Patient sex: F
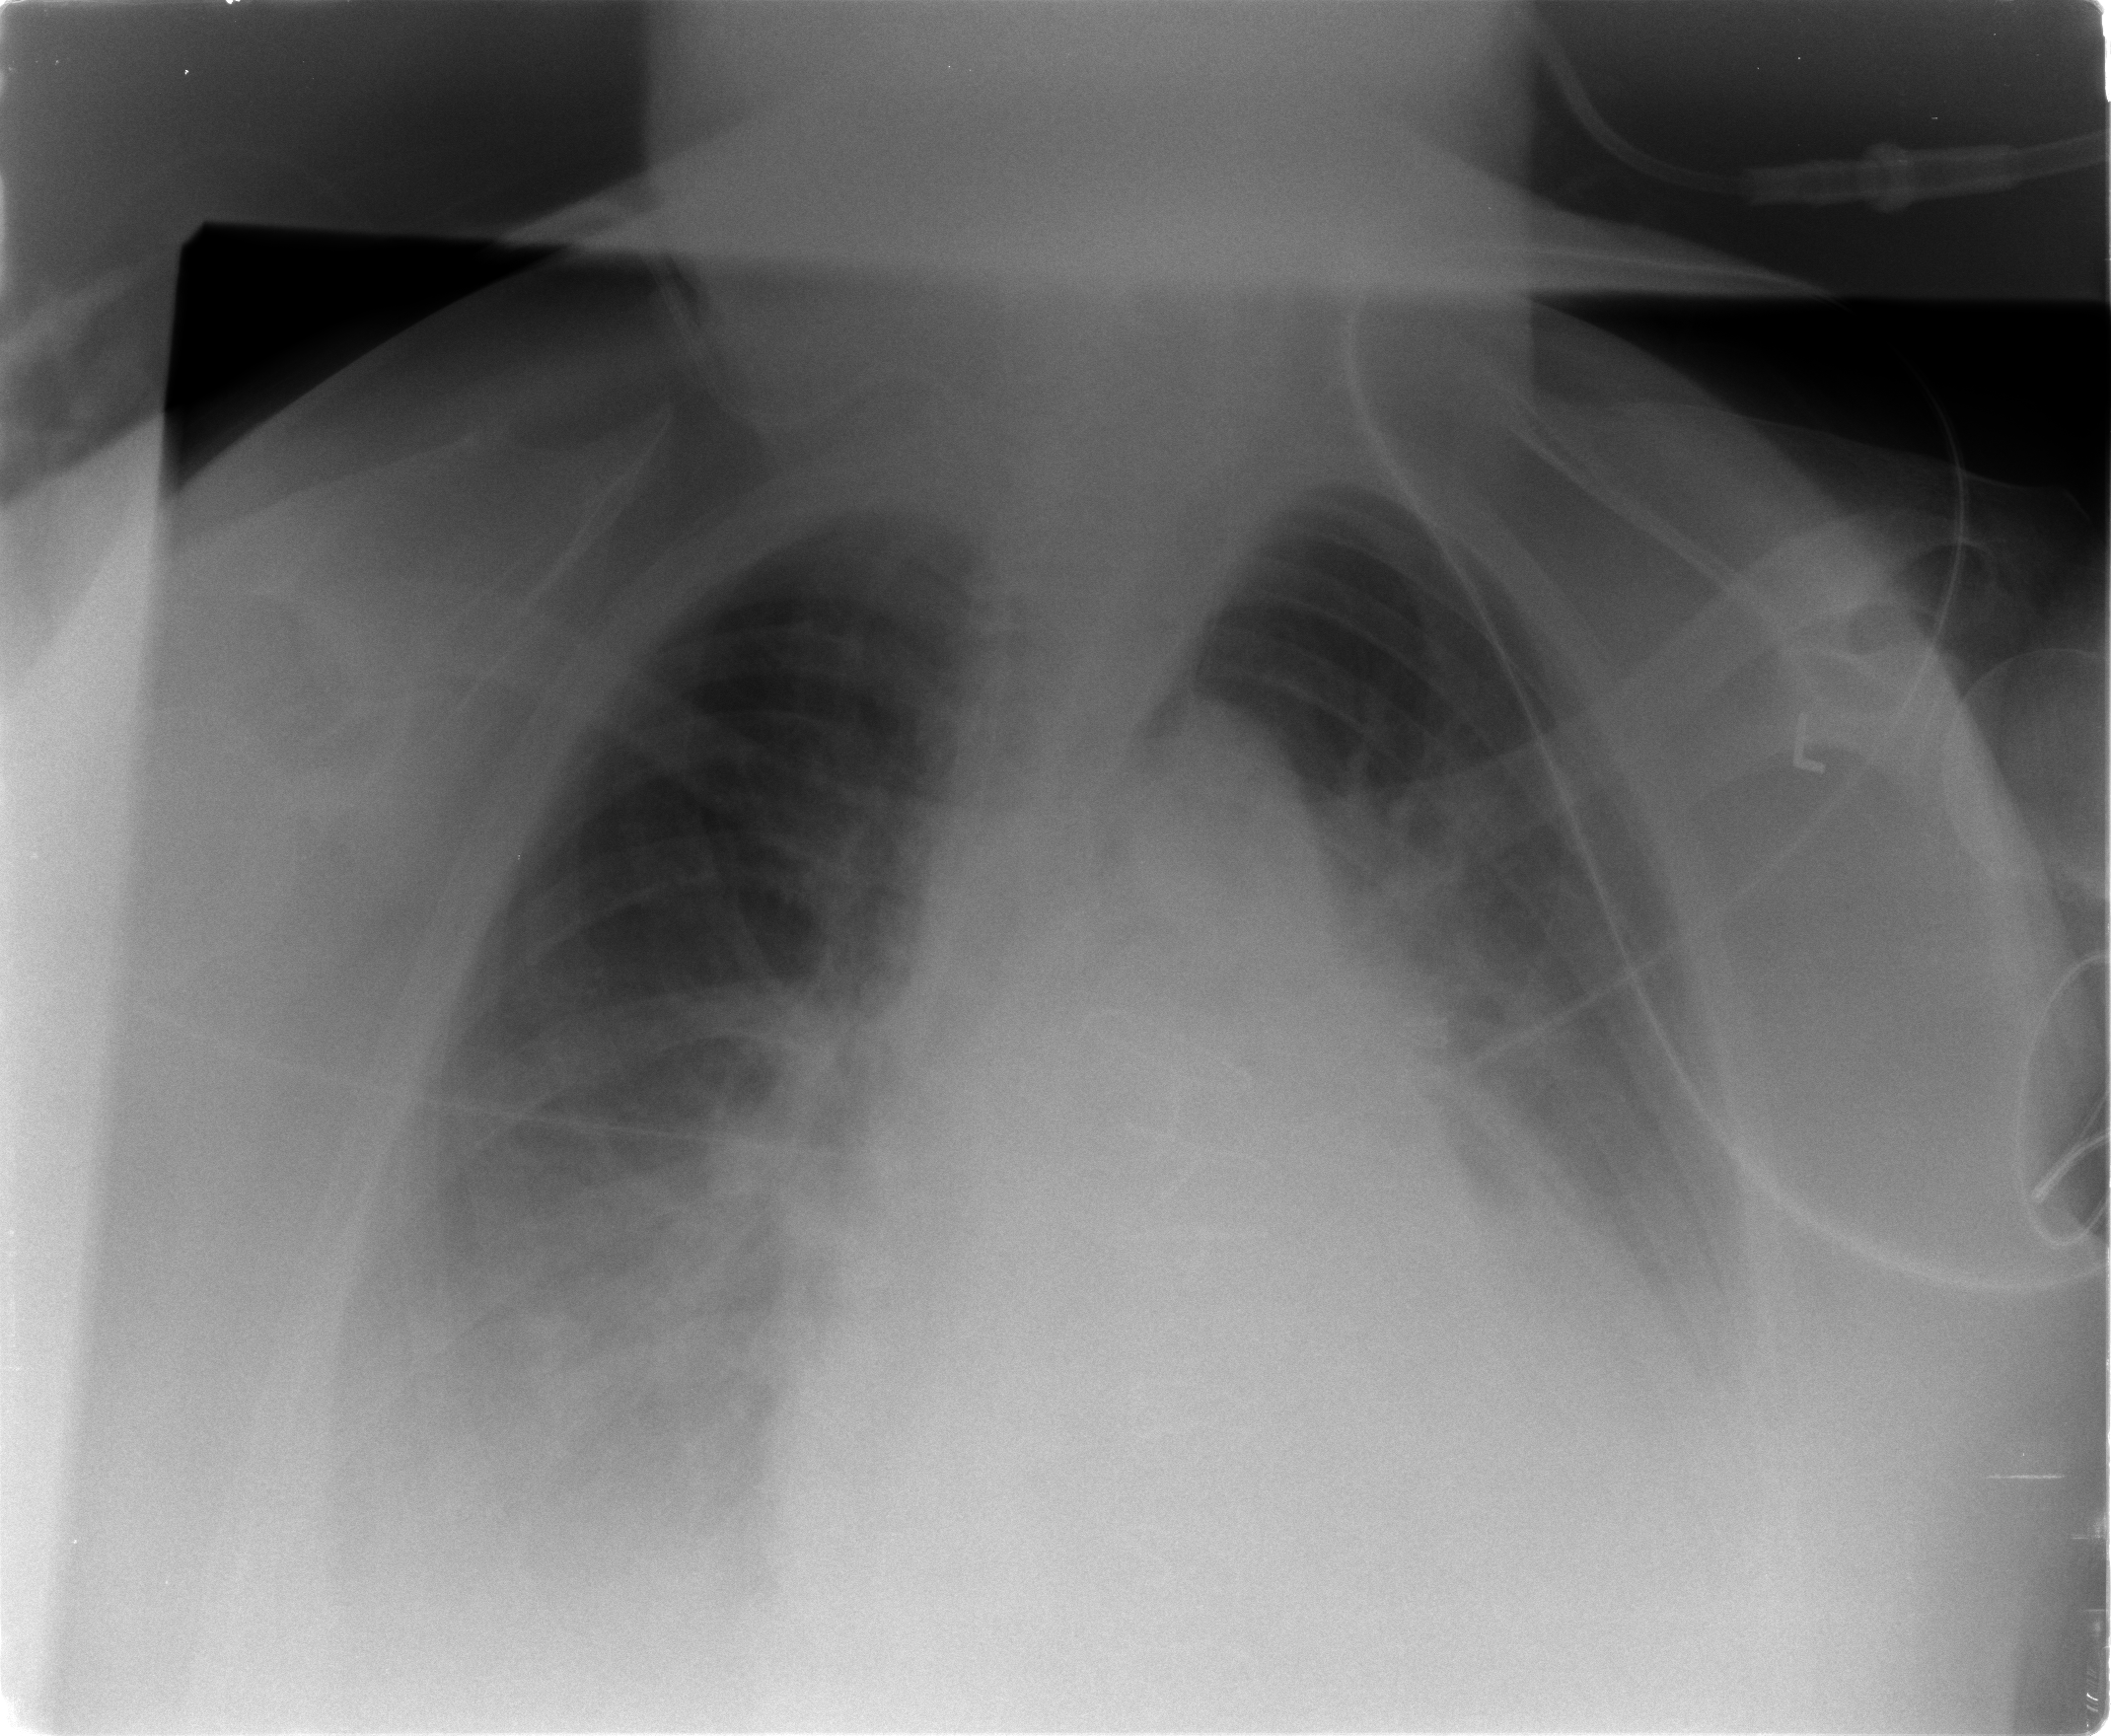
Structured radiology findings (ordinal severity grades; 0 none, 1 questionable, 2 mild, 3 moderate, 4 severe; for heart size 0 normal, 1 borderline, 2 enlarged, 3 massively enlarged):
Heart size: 2
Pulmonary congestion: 3
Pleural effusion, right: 3
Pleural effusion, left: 2
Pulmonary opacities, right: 2
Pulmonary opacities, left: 0
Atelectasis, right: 0
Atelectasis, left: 0